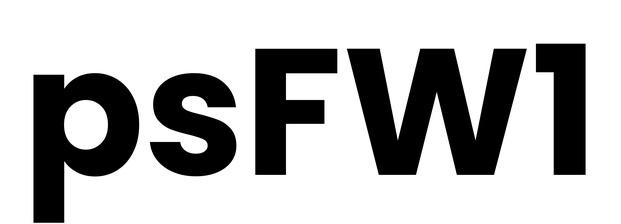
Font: Poppins-Bold